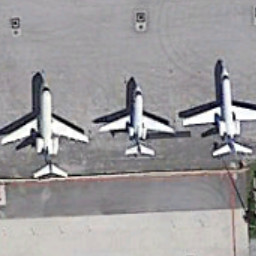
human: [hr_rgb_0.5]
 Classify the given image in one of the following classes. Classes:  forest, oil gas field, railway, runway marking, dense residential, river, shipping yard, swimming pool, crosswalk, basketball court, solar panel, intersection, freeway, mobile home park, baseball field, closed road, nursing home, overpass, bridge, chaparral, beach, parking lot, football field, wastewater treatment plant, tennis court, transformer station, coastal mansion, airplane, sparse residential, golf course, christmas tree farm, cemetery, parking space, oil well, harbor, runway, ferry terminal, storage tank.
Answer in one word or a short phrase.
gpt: airplane